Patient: sex M, age 64
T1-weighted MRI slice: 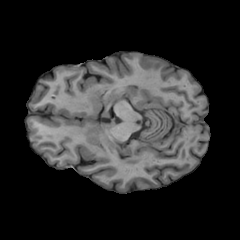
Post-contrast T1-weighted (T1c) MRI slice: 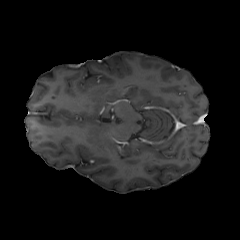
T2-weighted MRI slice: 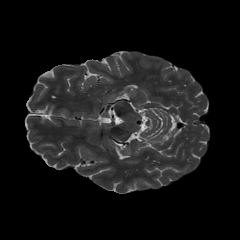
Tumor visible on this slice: no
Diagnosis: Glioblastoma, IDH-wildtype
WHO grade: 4